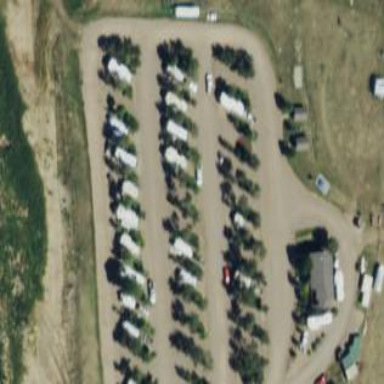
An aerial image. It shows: Caravan site for tourism.